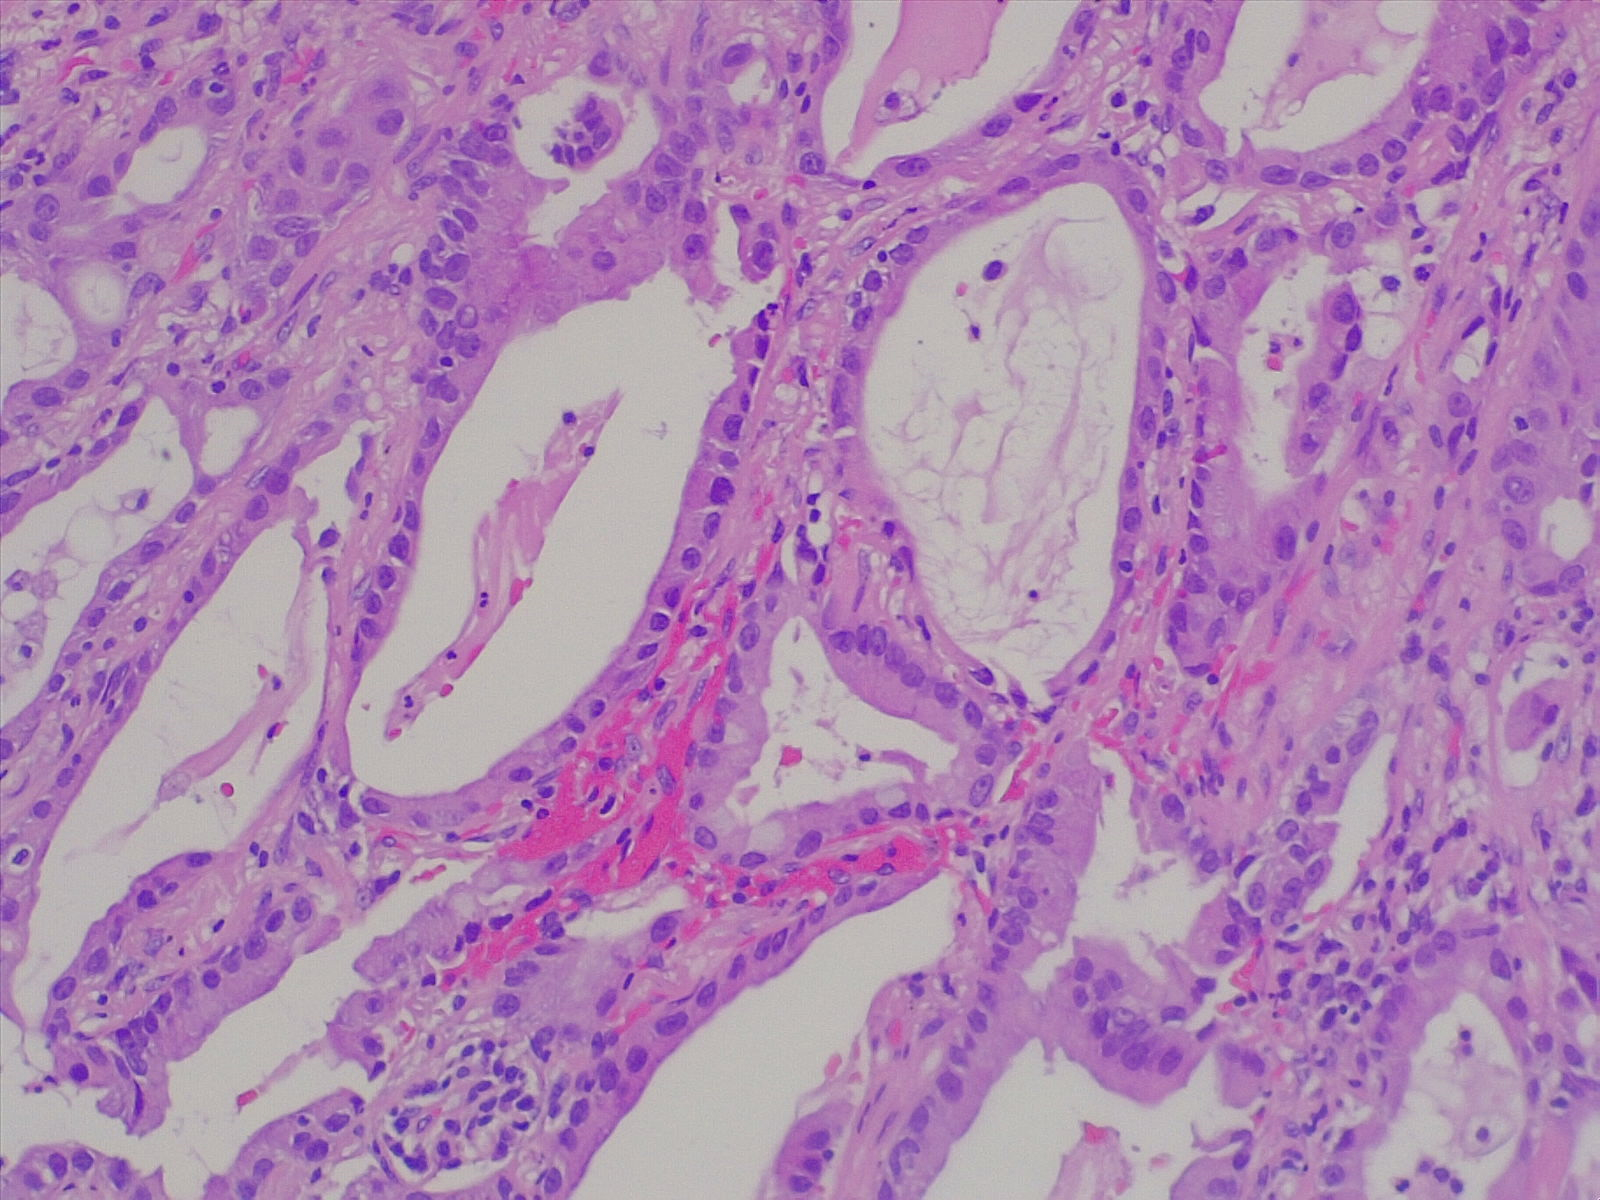
Label: lung adenocarcinoma, well differentiated